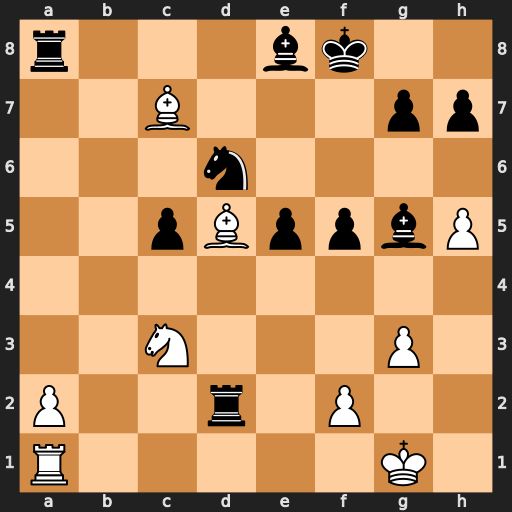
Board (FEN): r3bk2/2B3pp/3n4/2pBppbP/8/2N3P1/P2r1P2/R5K1
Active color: w
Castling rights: -
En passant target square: -
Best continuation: Bxd6+ Be7 Bxe7+ Kxe7 Bxa8